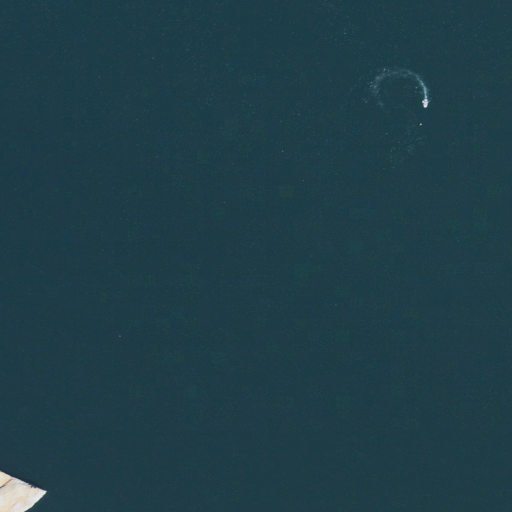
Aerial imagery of bar in Utah named Mesken Bar (historical) containing open water and barren land